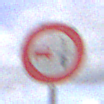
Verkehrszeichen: VerbotUeberholenEinspurigeFahrzeuge
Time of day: MorningAfternoon
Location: Outdoor (Suburban)
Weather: PartlyCloudy
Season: NotSpecified
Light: Natural